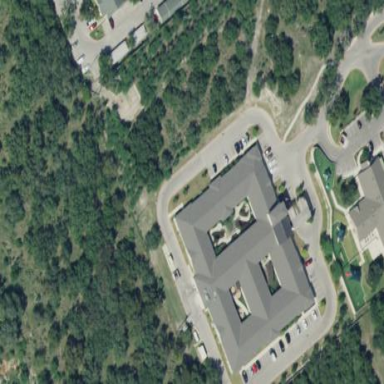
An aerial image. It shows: Nursing home building.